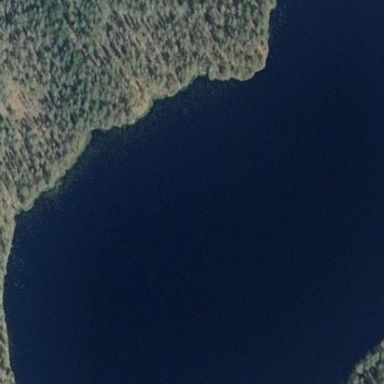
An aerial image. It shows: Pond surrounded by natural water.